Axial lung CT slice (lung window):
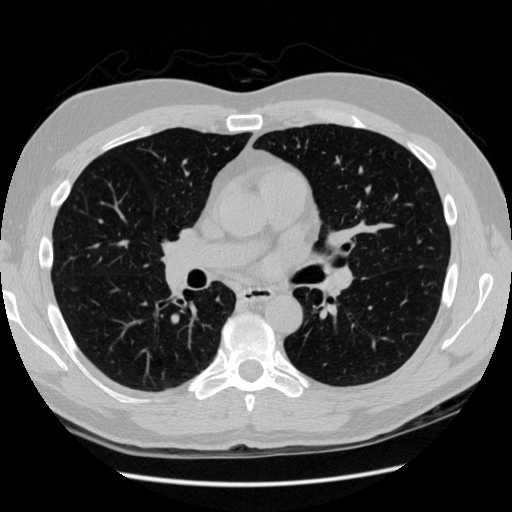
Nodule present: no